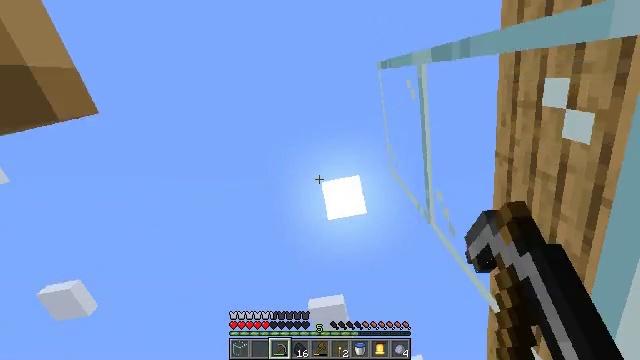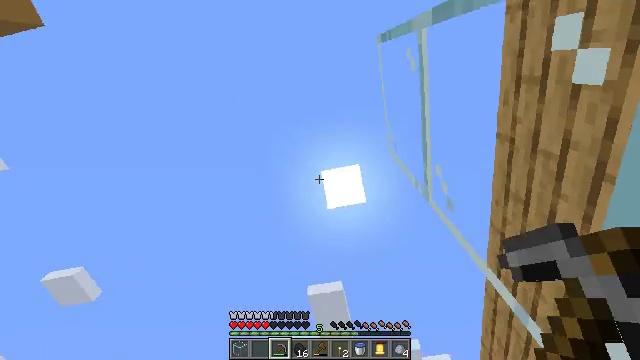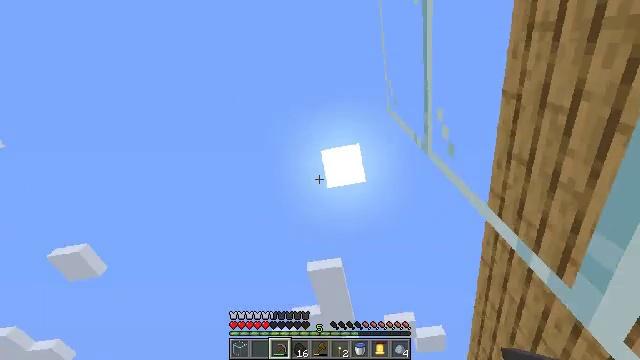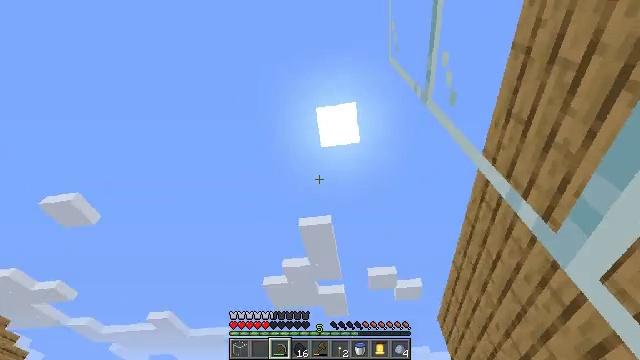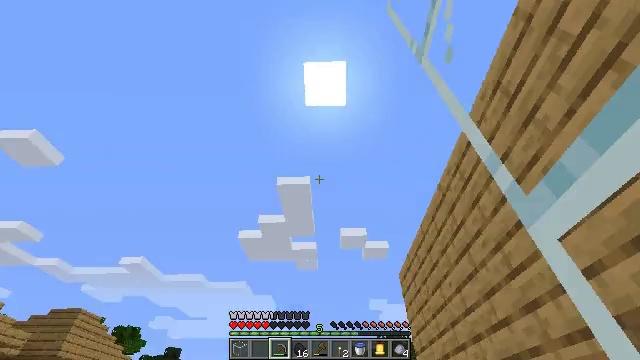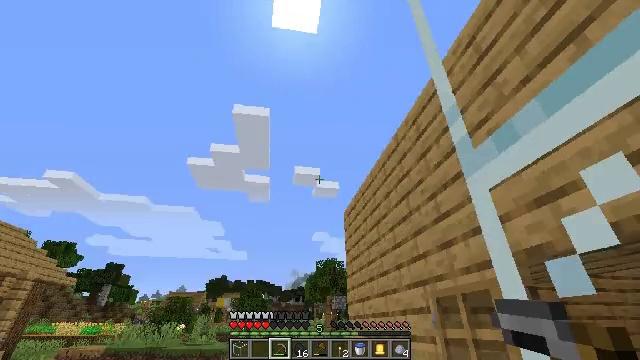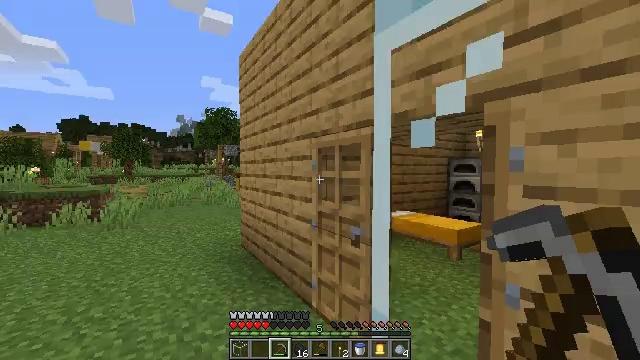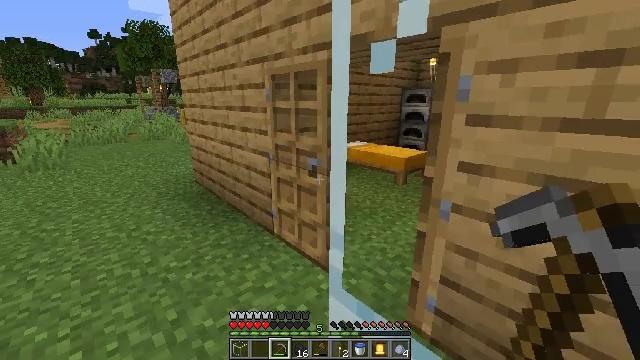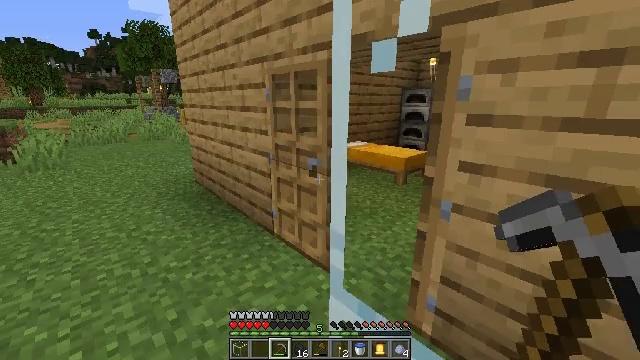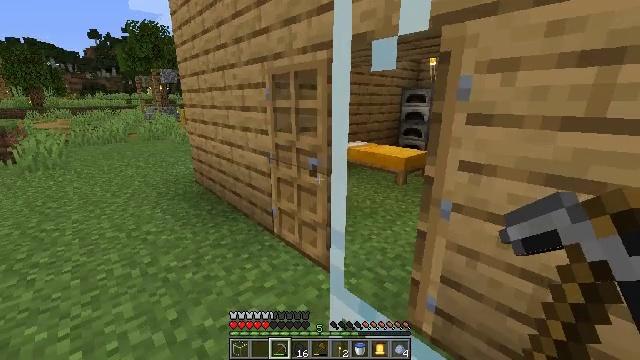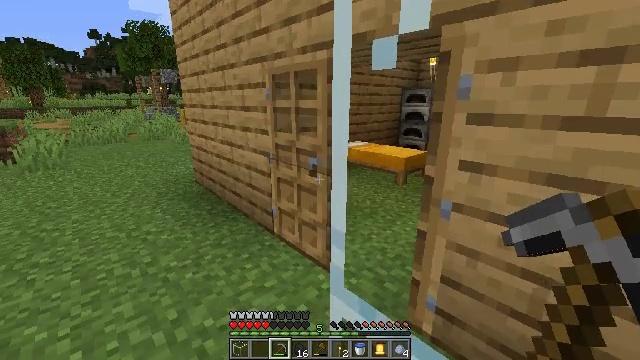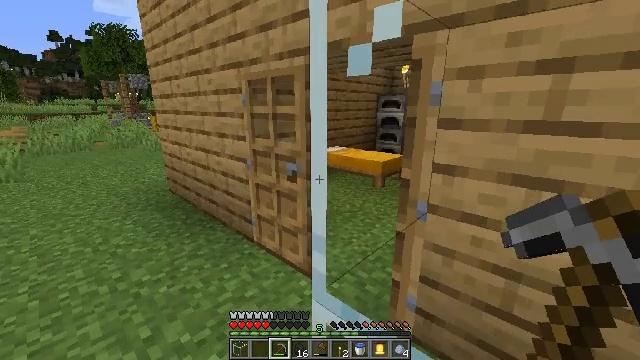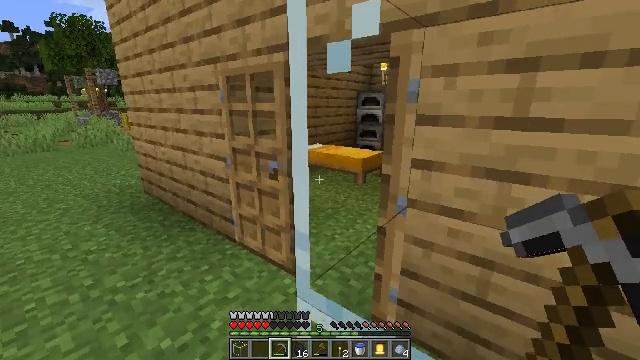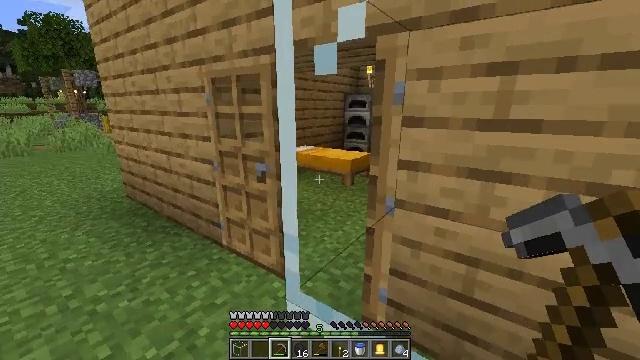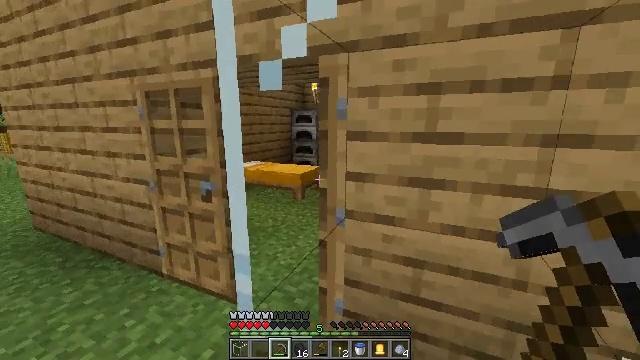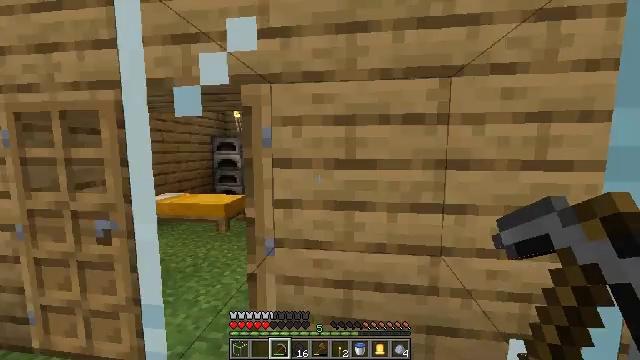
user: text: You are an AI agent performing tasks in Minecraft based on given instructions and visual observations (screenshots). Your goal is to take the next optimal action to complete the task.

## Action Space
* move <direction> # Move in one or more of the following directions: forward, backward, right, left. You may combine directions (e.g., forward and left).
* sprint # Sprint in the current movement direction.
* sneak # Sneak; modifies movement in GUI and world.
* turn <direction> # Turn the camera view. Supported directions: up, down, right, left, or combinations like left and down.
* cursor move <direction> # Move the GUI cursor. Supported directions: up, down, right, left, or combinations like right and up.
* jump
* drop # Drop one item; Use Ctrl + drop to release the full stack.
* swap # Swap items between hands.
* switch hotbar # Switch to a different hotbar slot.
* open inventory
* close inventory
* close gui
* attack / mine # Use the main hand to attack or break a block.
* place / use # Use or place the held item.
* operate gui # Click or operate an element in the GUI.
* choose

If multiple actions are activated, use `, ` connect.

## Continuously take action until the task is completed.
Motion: motion action
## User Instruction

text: Attack the oak door to gather it.
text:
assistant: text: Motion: move forward, turn down, attack / mine
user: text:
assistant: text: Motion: turn down
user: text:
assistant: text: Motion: turn right and down
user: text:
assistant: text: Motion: turn right and down
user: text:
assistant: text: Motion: turn right and down
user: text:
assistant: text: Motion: turn right and down
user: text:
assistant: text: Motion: turn right and down
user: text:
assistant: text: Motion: no_op
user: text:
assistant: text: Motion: no_op
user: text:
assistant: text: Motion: no_op
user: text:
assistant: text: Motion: turn right and up
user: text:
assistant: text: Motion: turn right
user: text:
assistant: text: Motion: turn right
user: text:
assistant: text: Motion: turn right and up
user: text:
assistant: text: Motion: turn right and up
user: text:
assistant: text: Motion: turn right and up
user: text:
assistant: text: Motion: turn right and up
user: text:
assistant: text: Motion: turn left
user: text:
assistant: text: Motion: no_op
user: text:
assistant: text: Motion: no_op
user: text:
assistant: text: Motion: no_op
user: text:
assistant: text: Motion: no_op
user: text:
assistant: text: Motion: no_op
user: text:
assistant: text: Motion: turn down
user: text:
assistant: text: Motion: turn right and down
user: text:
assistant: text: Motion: turn right and down
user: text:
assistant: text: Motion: no_op
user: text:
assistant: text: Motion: no_op
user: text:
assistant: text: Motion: no_op
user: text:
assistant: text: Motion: no_op